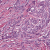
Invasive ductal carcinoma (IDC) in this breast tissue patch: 1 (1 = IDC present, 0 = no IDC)